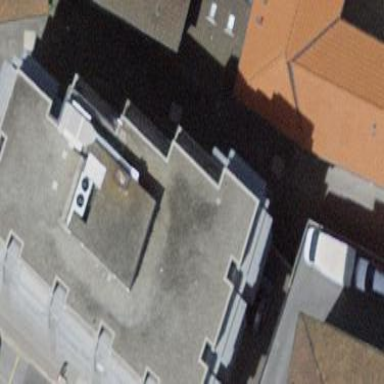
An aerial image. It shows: Commercial building.